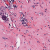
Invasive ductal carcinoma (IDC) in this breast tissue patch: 0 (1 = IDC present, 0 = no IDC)